Aerial crown-view tile of a tropical tree (Barro Colorado Island, Panama), acquired 20250616:
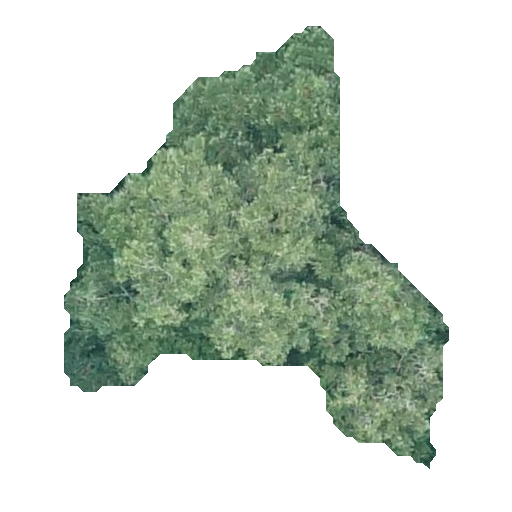
Species: Beilschmiedia tovarensis
GBIF accepted scientific name: Beilschmiedia tovarensis
Crown area: 129.972 m²